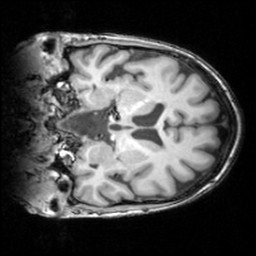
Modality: T1w
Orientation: coronal
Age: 70
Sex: female
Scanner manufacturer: siemens
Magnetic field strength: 3 T
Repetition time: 1.62 s
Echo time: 0.003 s